Field crop: tomato
Growth stage: 1
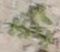
Species: portulaca